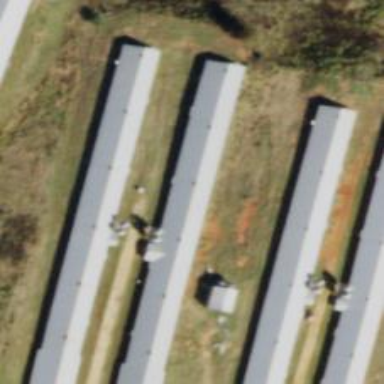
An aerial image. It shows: Poultry house.